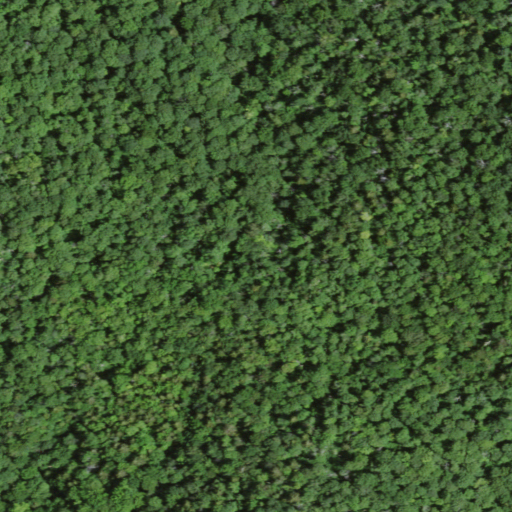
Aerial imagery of mountain in New York named Sturges Hills containing deciduous forest and mixed forest